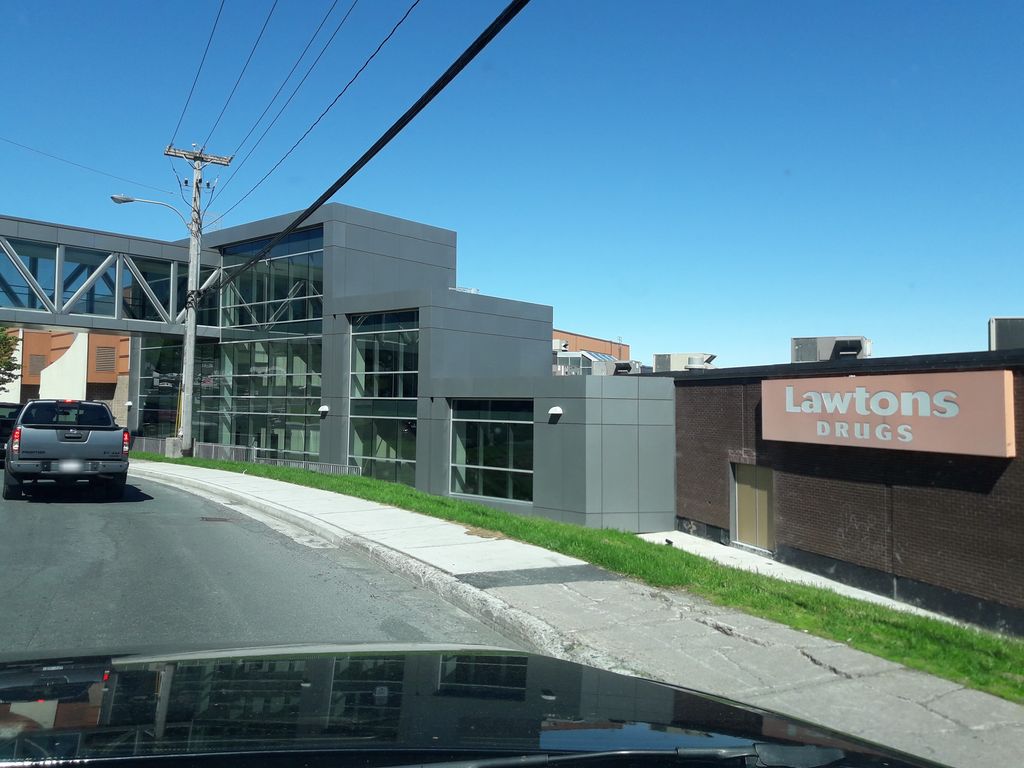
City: st_johns